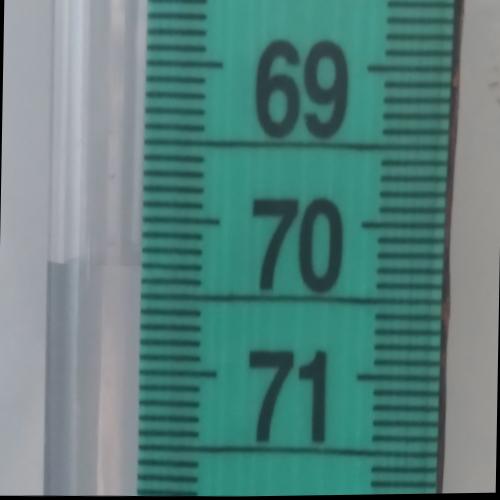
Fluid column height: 70.3 cm